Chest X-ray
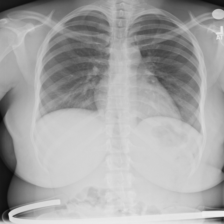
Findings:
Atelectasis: negative
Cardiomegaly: negative
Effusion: negative
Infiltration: negative
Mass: negative
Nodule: negative
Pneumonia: negative
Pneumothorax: negative
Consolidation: negative
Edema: negative
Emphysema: negative
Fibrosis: negative
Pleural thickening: negative
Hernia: negative